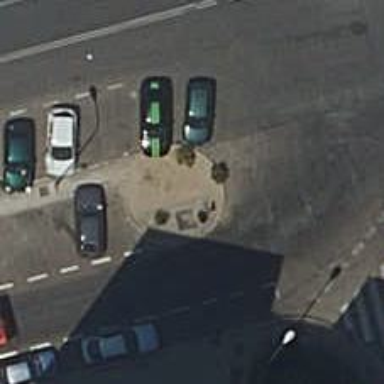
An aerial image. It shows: Bollard barrier.